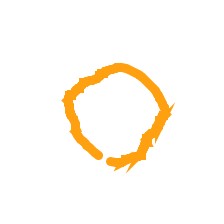
Shape: circle